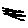
Label: zigzag